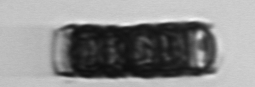
Label: Paralia_sulcata